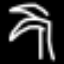
Label: palm tree